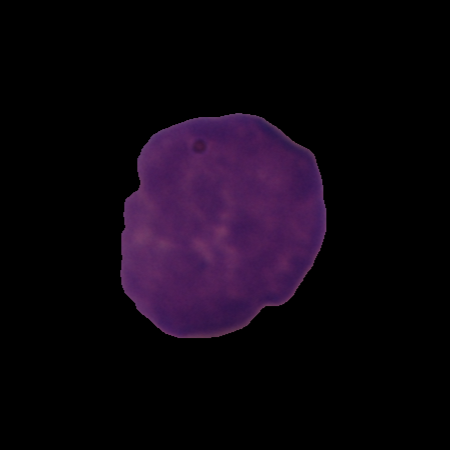
Label: cancer